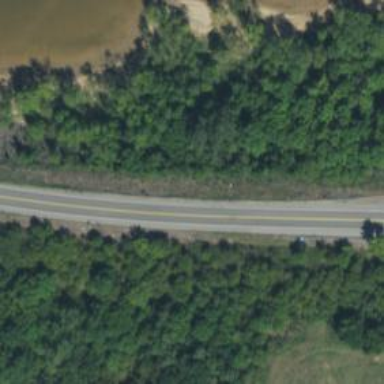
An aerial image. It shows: Abandoned road.